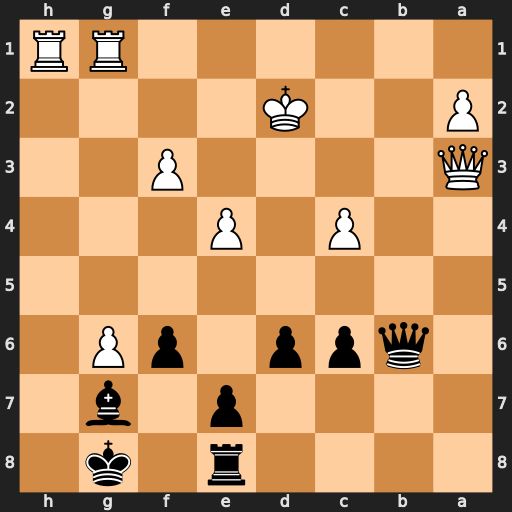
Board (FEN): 4r1k1/4p1b1/1qpp1pP1/8/2P1P3/Q4P2/P2K4/6RR
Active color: b
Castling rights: -
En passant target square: -
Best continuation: Qf2+ Kc1 Bh6+ Rxh6 Qxg1+